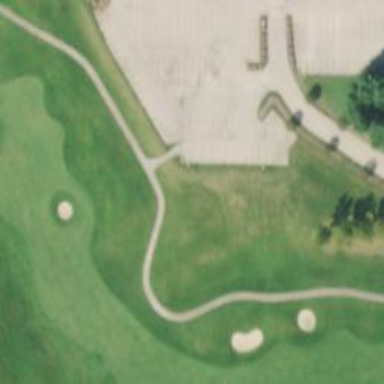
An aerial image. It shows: Pathway for golfing.